Field crop: maize
Growth stage: 2
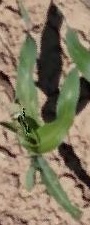
Species: maize